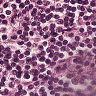
Metastatic tissue present: no